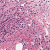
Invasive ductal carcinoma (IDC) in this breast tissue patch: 0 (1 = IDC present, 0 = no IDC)